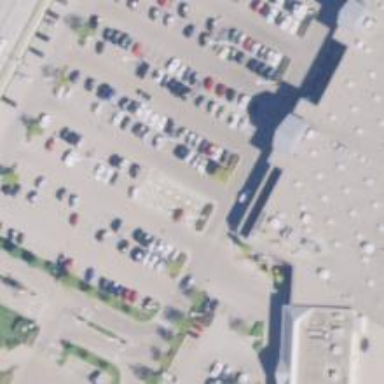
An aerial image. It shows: Trolley bay.